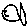
Label: fish